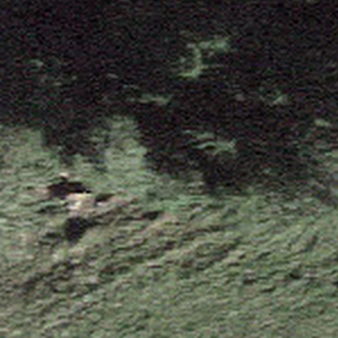
Label: other